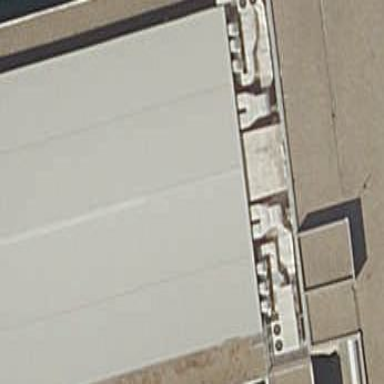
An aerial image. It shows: Part of university building with concrete roof.